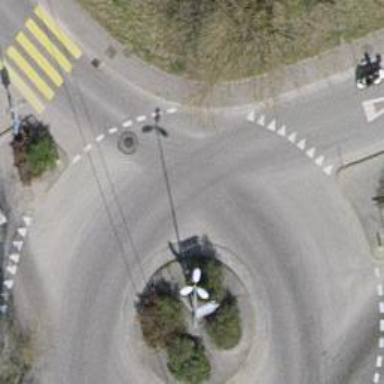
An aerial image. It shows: Secondary road with asphalt surface leading to roundabout.